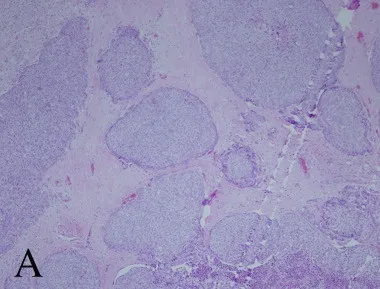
Histopathological analysis of the primary atypical bronchopulmonary carcinoid tumor. (A) Hematoxylin and eosin (H&E) stain with nested architecture and sheets of cells (original magnification, 40x).
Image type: pathology (h&e)